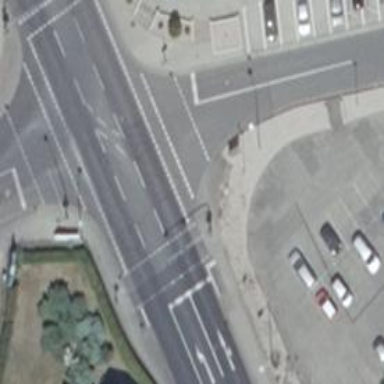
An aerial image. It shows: Road with traffic signals.